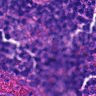
Metastatic tissue present: no